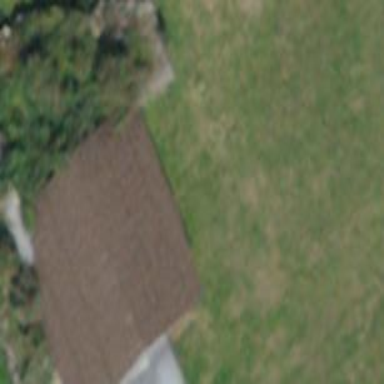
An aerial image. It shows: Barn.